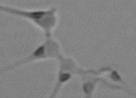
Label: Asterionellopsis_glacialis